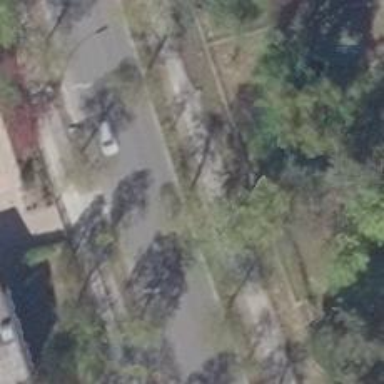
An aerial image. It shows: Avenue lined with deciduous broadleaved trees.